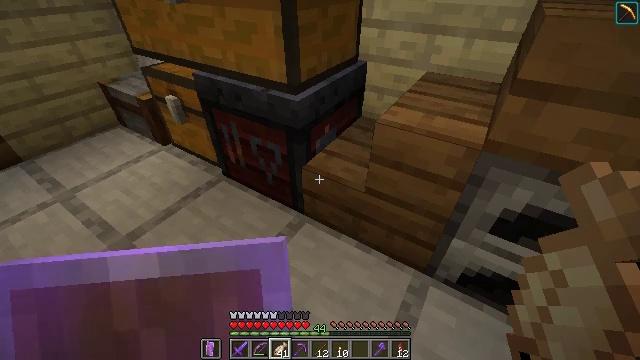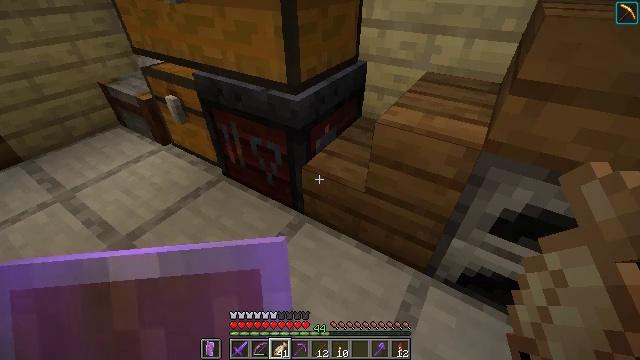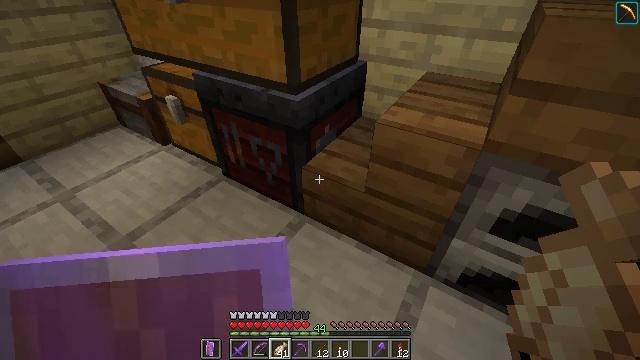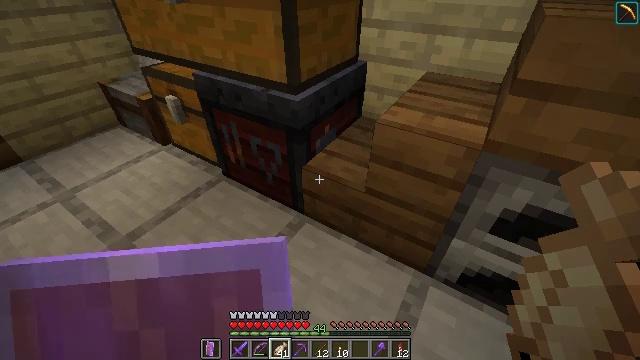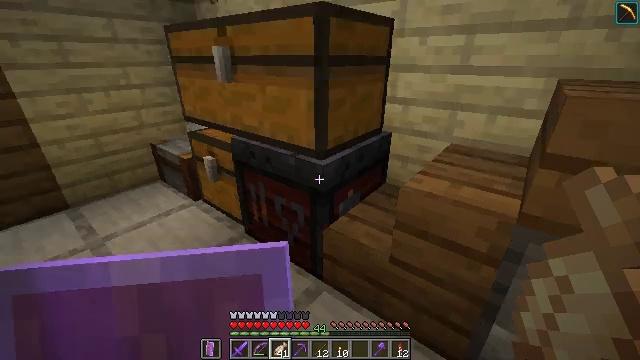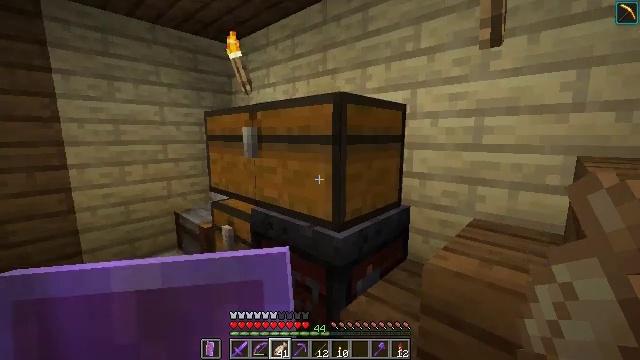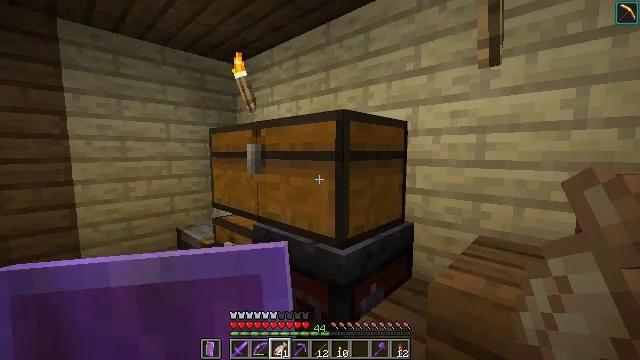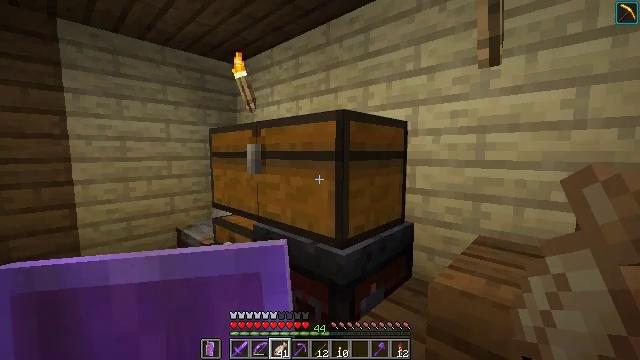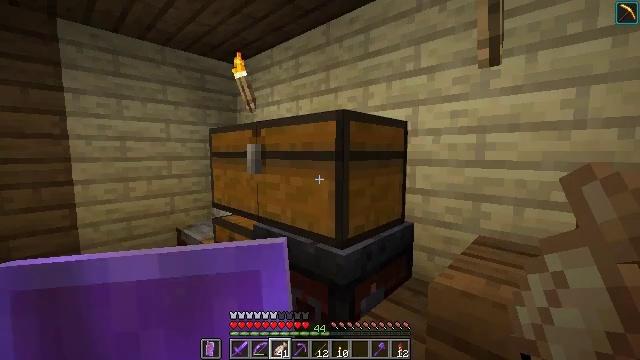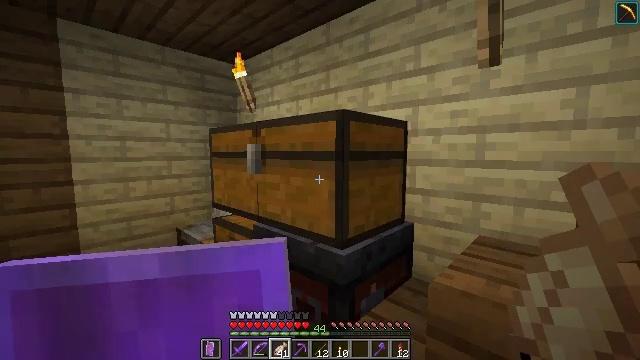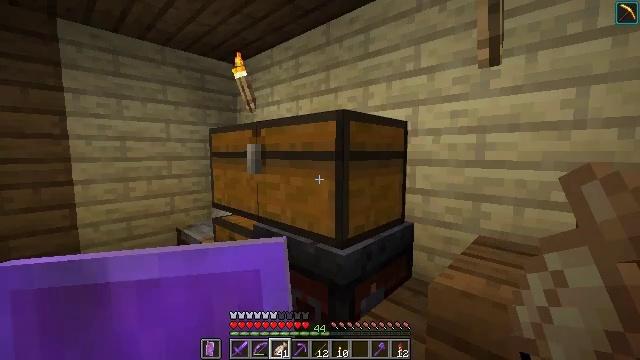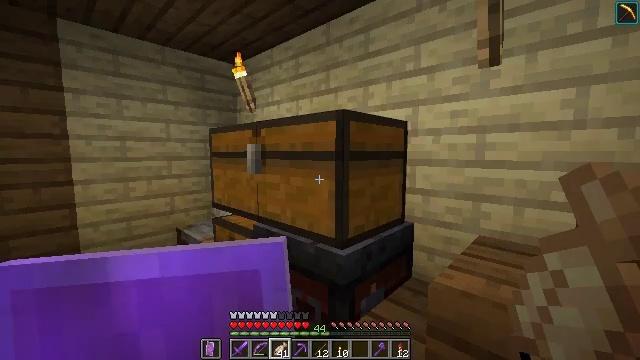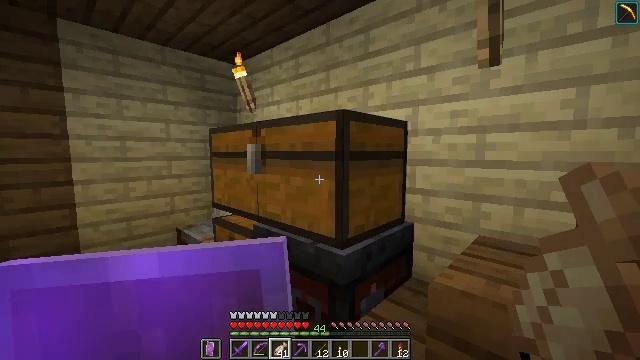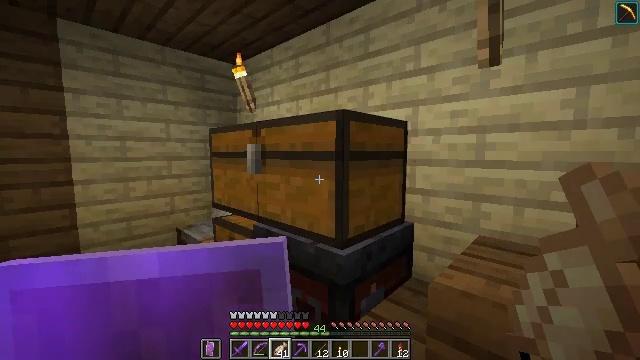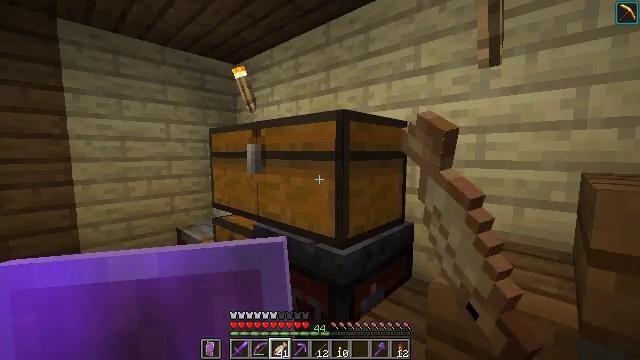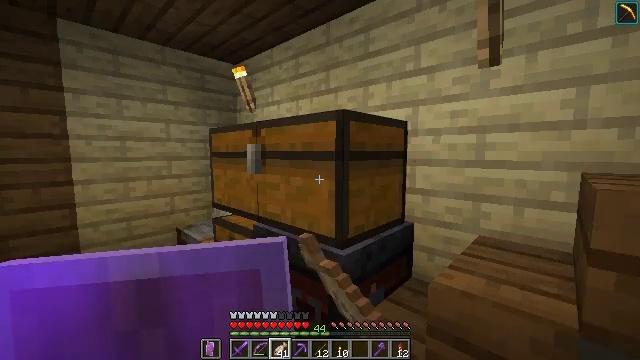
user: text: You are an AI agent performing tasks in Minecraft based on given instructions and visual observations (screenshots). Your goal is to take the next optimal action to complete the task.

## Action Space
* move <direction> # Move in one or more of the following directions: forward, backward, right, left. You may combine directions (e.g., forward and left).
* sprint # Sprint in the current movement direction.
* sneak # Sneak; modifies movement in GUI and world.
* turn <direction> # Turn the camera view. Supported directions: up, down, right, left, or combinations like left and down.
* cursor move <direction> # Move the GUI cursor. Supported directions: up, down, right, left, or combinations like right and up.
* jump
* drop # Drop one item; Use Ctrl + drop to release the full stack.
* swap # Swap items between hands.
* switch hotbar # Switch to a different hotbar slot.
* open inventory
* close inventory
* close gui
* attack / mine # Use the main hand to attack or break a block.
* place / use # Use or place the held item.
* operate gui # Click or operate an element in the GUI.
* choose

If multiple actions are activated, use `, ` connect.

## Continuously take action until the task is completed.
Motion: motion action
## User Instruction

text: Open the crafting table and make a stonecutter.
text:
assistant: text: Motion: no_op
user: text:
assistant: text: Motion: no_op
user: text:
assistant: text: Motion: no_op
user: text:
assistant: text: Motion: turn left and up
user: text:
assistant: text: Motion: turn left and up
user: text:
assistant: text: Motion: turn up
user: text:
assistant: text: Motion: no_op
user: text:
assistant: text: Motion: no_op
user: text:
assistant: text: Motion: no_op
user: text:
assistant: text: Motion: no_op
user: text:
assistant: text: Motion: no_op
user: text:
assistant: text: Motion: no_op
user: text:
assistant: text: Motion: use / place
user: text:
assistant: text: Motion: use / place
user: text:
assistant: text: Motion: use / place
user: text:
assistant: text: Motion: no_op
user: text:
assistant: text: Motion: no_op
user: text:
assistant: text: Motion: no_op
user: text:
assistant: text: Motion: no_op
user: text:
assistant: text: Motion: no_op
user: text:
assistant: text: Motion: no_op
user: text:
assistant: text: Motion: no_op
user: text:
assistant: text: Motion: no_op
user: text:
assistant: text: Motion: no_op
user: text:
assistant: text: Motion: no_op
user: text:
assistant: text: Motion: no_op
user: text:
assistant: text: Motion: no_op
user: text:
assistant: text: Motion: no_op
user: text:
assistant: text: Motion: no_op
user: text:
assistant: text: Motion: no_op